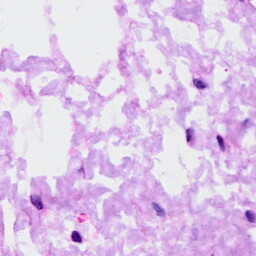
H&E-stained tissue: Ovarian